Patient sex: M
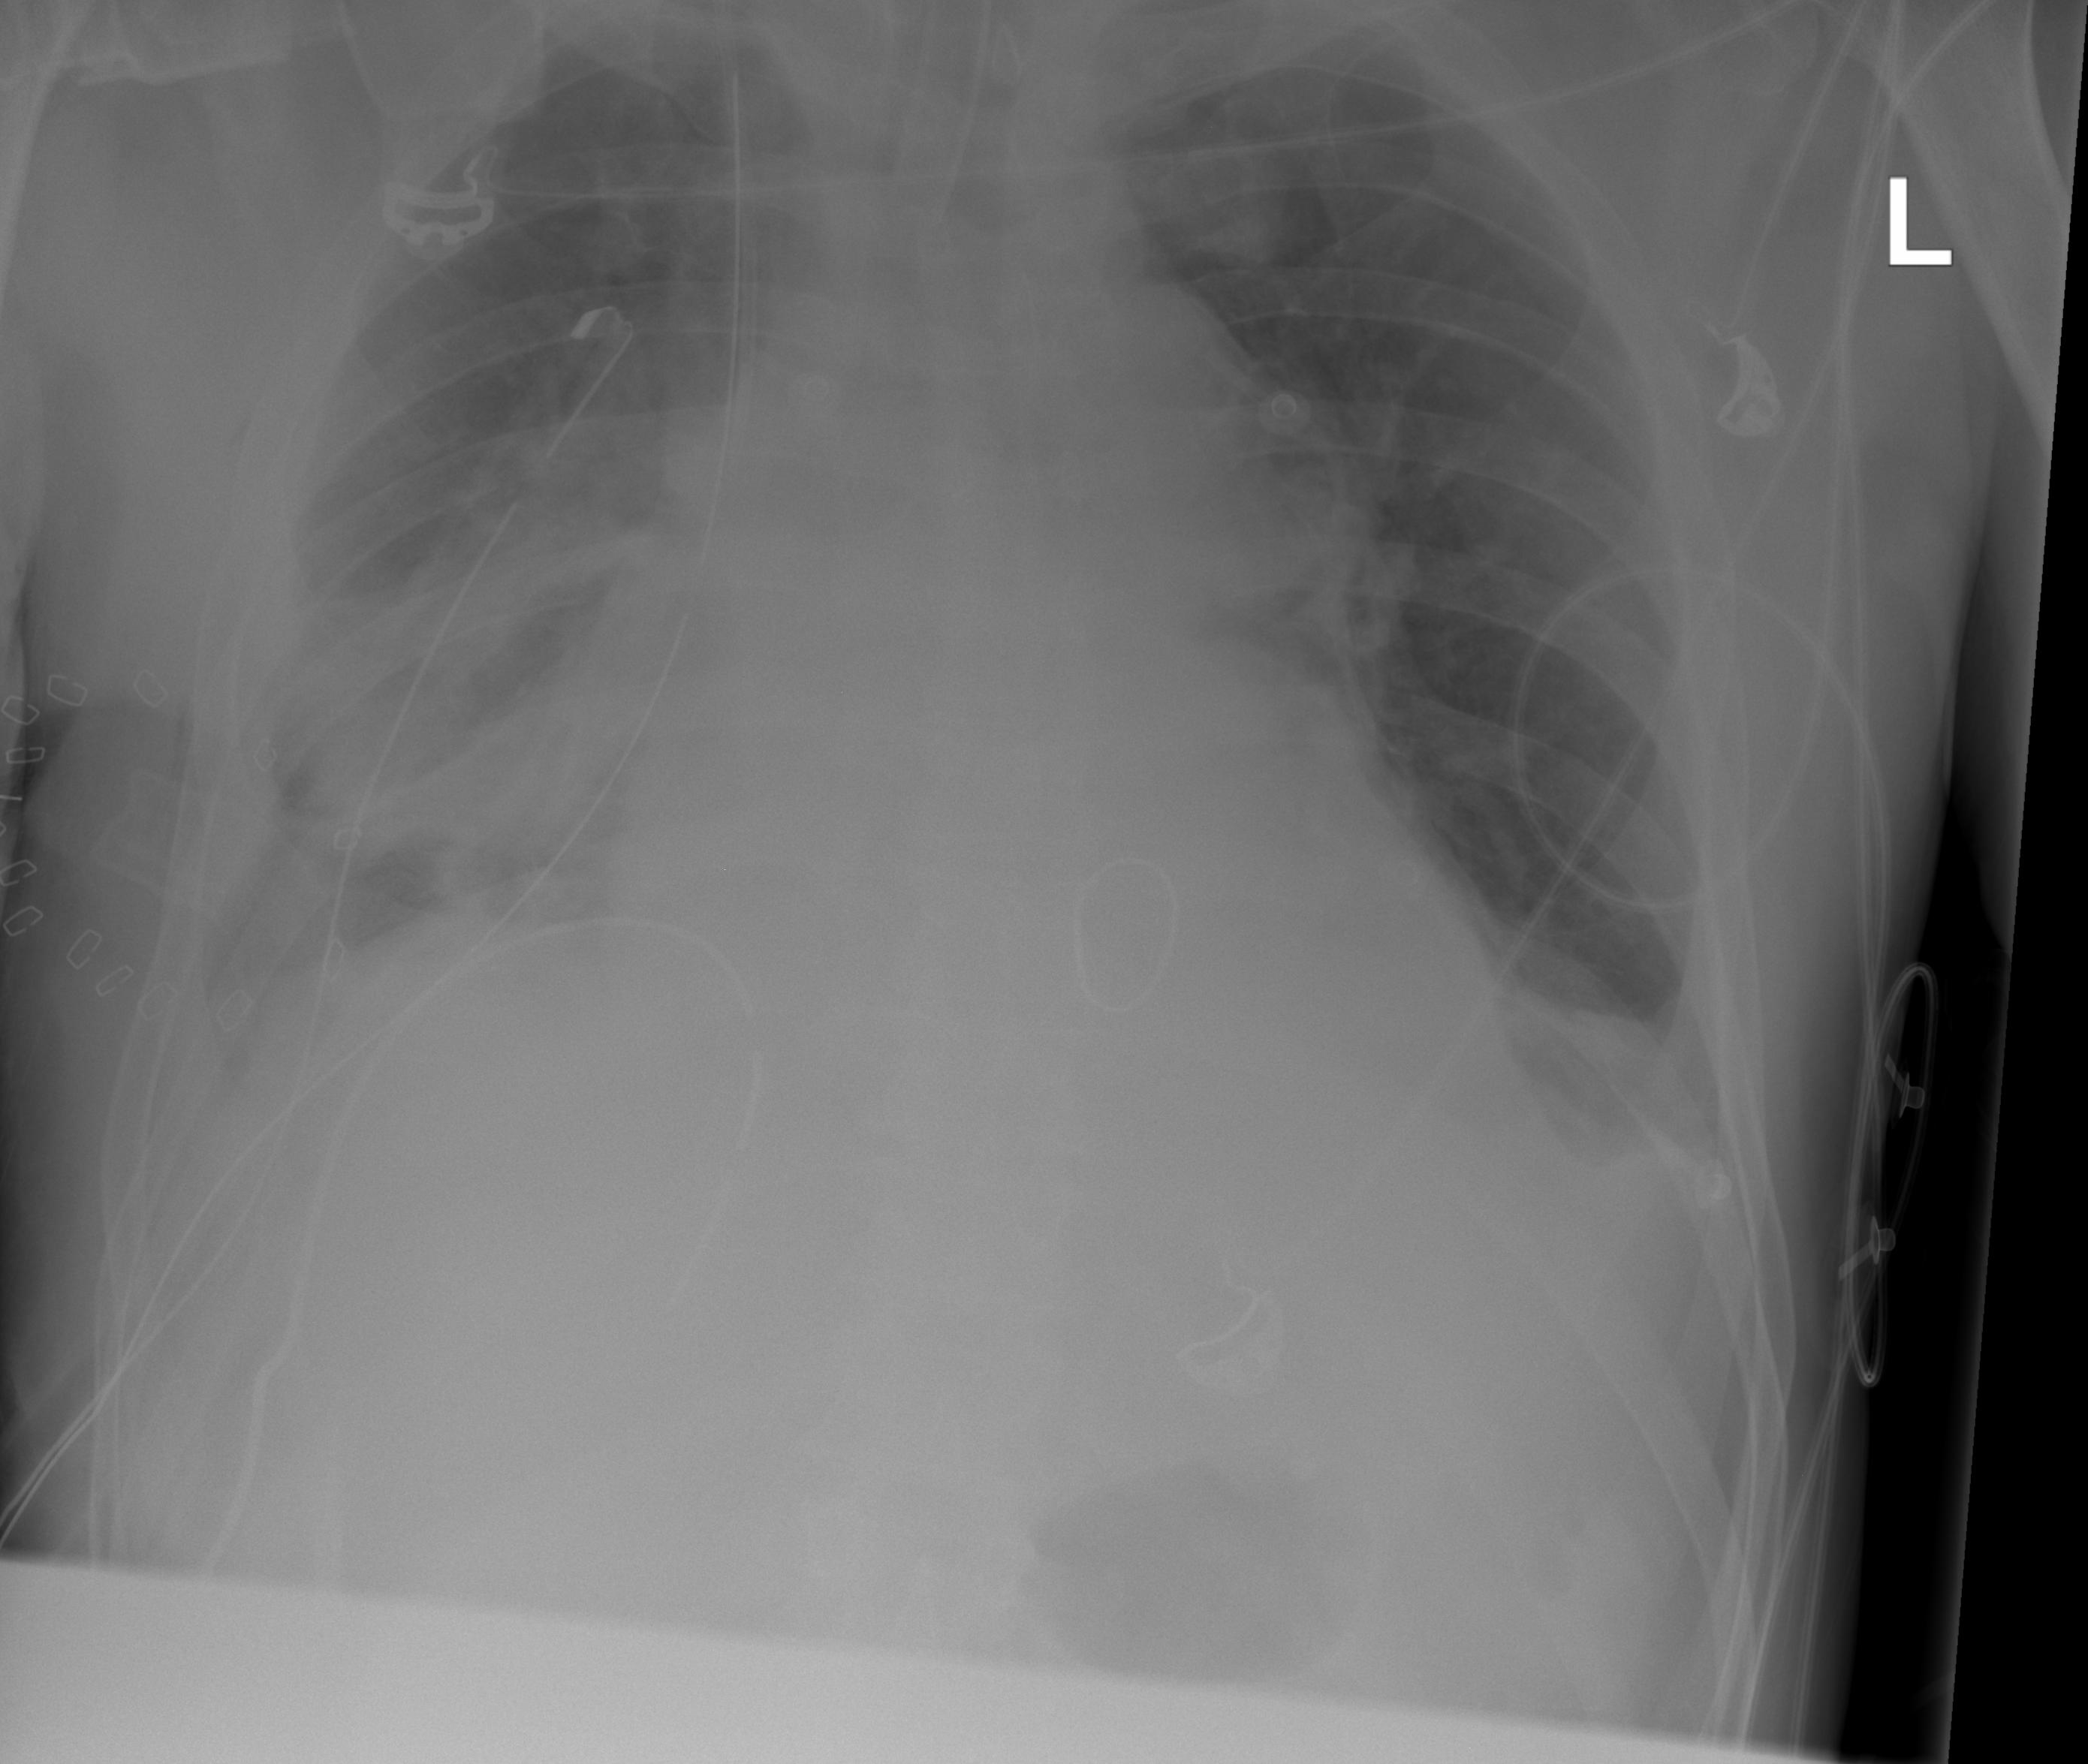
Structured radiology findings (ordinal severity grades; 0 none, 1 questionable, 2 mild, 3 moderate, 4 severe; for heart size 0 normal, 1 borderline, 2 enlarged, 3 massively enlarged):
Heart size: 2
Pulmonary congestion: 2
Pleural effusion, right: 2
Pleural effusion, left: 2
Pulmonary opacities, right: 0
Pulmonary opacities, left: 0
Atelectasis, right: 3
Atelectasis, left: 2